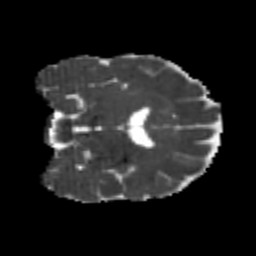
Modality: MD
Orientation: coronal
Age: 22
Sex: male
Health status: healthy
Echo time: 0.074 s